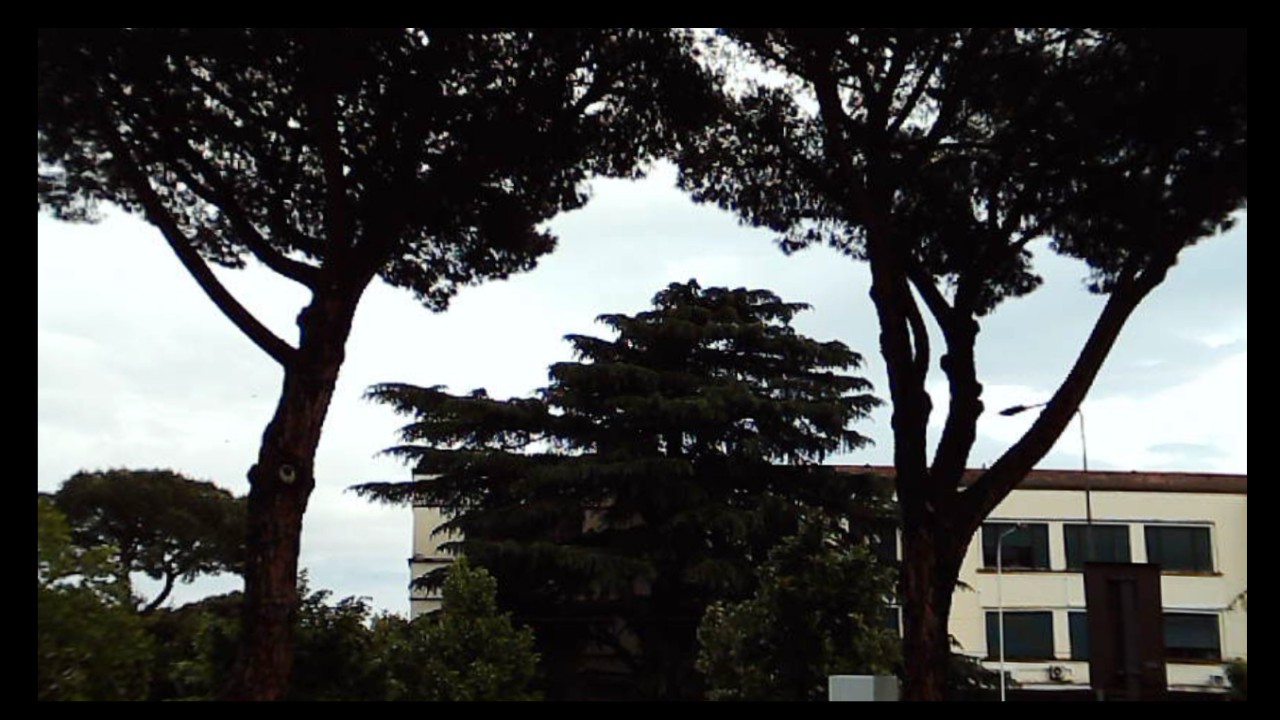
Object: DarwinFPV cineape20